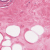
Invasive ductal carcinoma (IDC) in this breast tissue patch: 0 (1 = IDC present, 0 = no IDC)